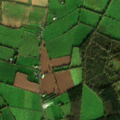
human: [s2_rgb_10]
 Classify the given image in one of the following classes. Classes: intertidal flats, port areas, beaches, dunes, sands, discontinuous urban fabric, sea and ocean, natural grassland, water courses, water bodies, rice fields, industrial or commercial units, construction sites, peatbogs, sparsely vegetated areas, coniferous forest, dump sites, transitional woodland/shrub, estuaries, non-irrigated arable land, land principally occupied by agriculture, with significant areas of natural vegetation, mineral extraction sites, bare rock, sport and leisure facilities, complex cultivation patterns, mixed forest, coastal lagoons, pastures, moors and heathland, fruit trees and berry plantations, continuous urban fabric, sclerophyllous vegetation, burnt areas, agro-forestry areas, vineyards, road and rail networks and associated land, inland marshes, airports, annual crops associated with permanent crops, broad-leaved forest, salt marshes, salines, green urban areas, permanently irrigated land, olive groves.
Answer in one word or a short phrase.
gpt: non-irrigated arable land, pastures, complex cultivation patterns, coniferous forest, transitional woodland/shrub